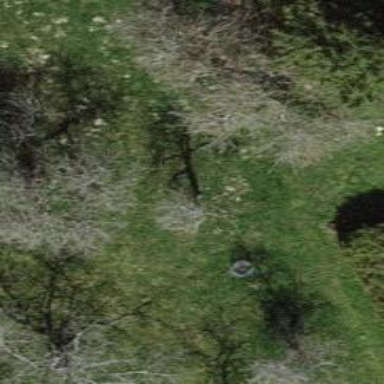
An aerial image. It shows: Tree in garden.